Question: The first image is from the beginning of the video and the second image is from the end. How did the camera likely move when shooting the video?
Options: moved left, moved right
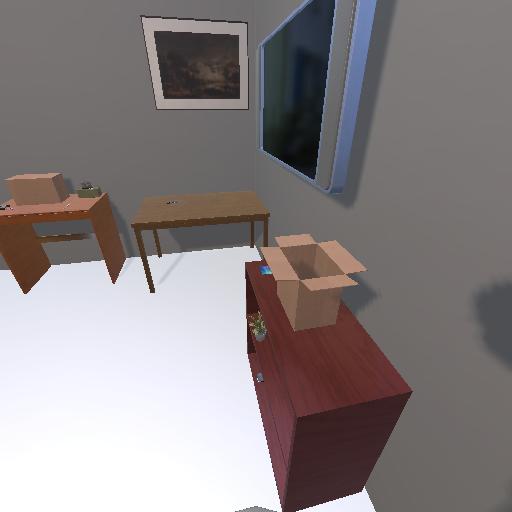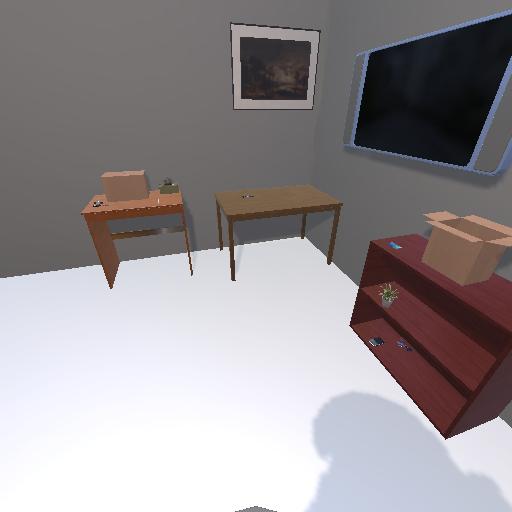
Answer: moved left